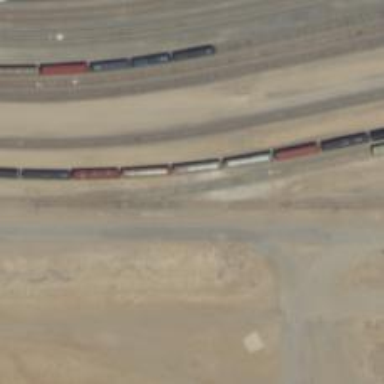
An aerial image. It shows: Railway yard used for servicing trains.